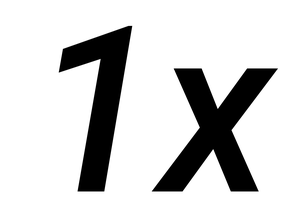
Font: Roboto-Italic_Medium_Italic